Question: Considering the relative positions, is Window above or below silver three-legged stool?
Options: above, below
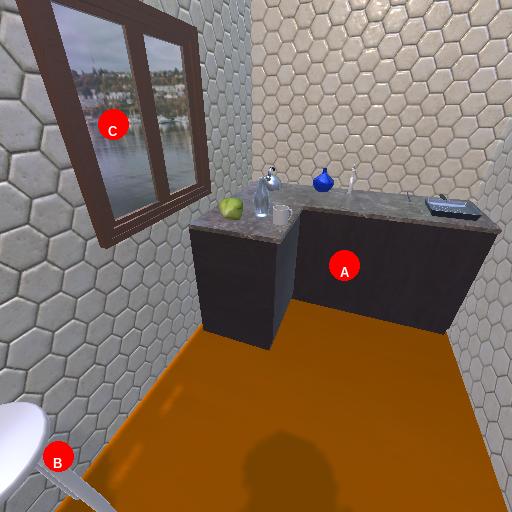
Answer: above